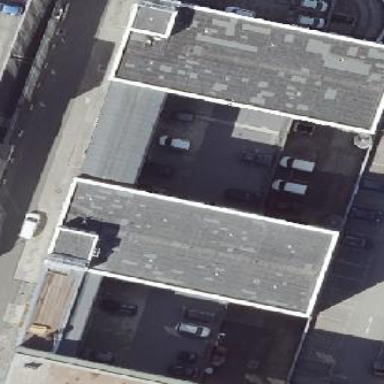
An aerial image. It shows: Commercial building.